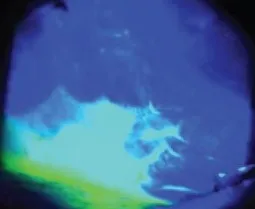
Postoperative slit-lamp photographs. (C) Vigorous fibrovascular proliferation of the pterygial tissue is apparent over the previous defective epithelial area. The regrowth extended over the original site of the pterygium within 1 mo after surgery.
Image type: radiology (x_ray)